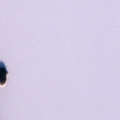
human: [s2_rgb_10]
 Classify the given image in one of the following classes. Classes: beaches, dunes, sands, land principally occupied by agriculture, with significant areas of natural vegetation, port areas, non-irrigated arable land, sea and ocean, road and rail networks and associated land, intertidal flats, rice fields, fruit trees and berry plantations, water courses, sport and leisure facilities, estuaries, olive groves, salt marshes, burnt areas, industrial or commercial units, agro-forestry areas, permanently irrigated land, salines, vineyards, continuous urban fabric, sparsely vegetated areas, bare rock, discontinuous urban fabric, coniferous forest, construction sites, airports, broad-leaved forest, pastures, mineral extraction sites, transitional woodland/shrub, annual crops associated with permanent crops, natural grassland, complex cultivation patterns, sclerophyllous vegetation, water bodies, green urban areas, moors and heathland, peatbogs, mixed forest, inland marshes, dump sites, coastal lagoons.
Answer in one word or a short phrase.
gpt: coniferous forest, water bodies